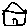
Label: house